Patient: sex F, age 69
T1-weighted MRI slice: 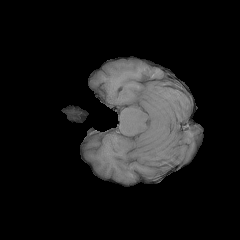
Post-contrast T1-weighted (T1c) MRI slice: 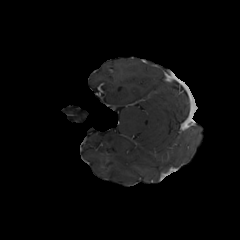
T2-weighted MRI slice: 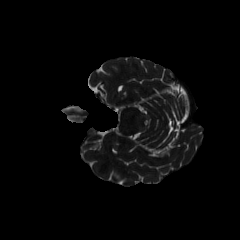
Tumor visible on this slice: no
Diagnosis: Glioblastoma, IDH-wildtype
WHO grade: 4